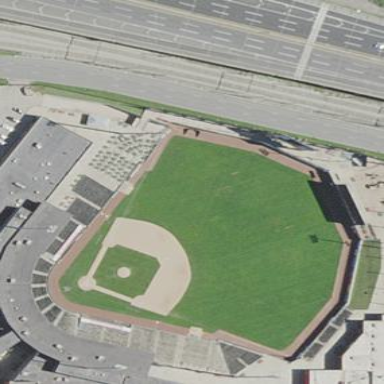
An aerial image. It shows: Stadium used for baseball sports.